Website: apple
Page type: billing-address
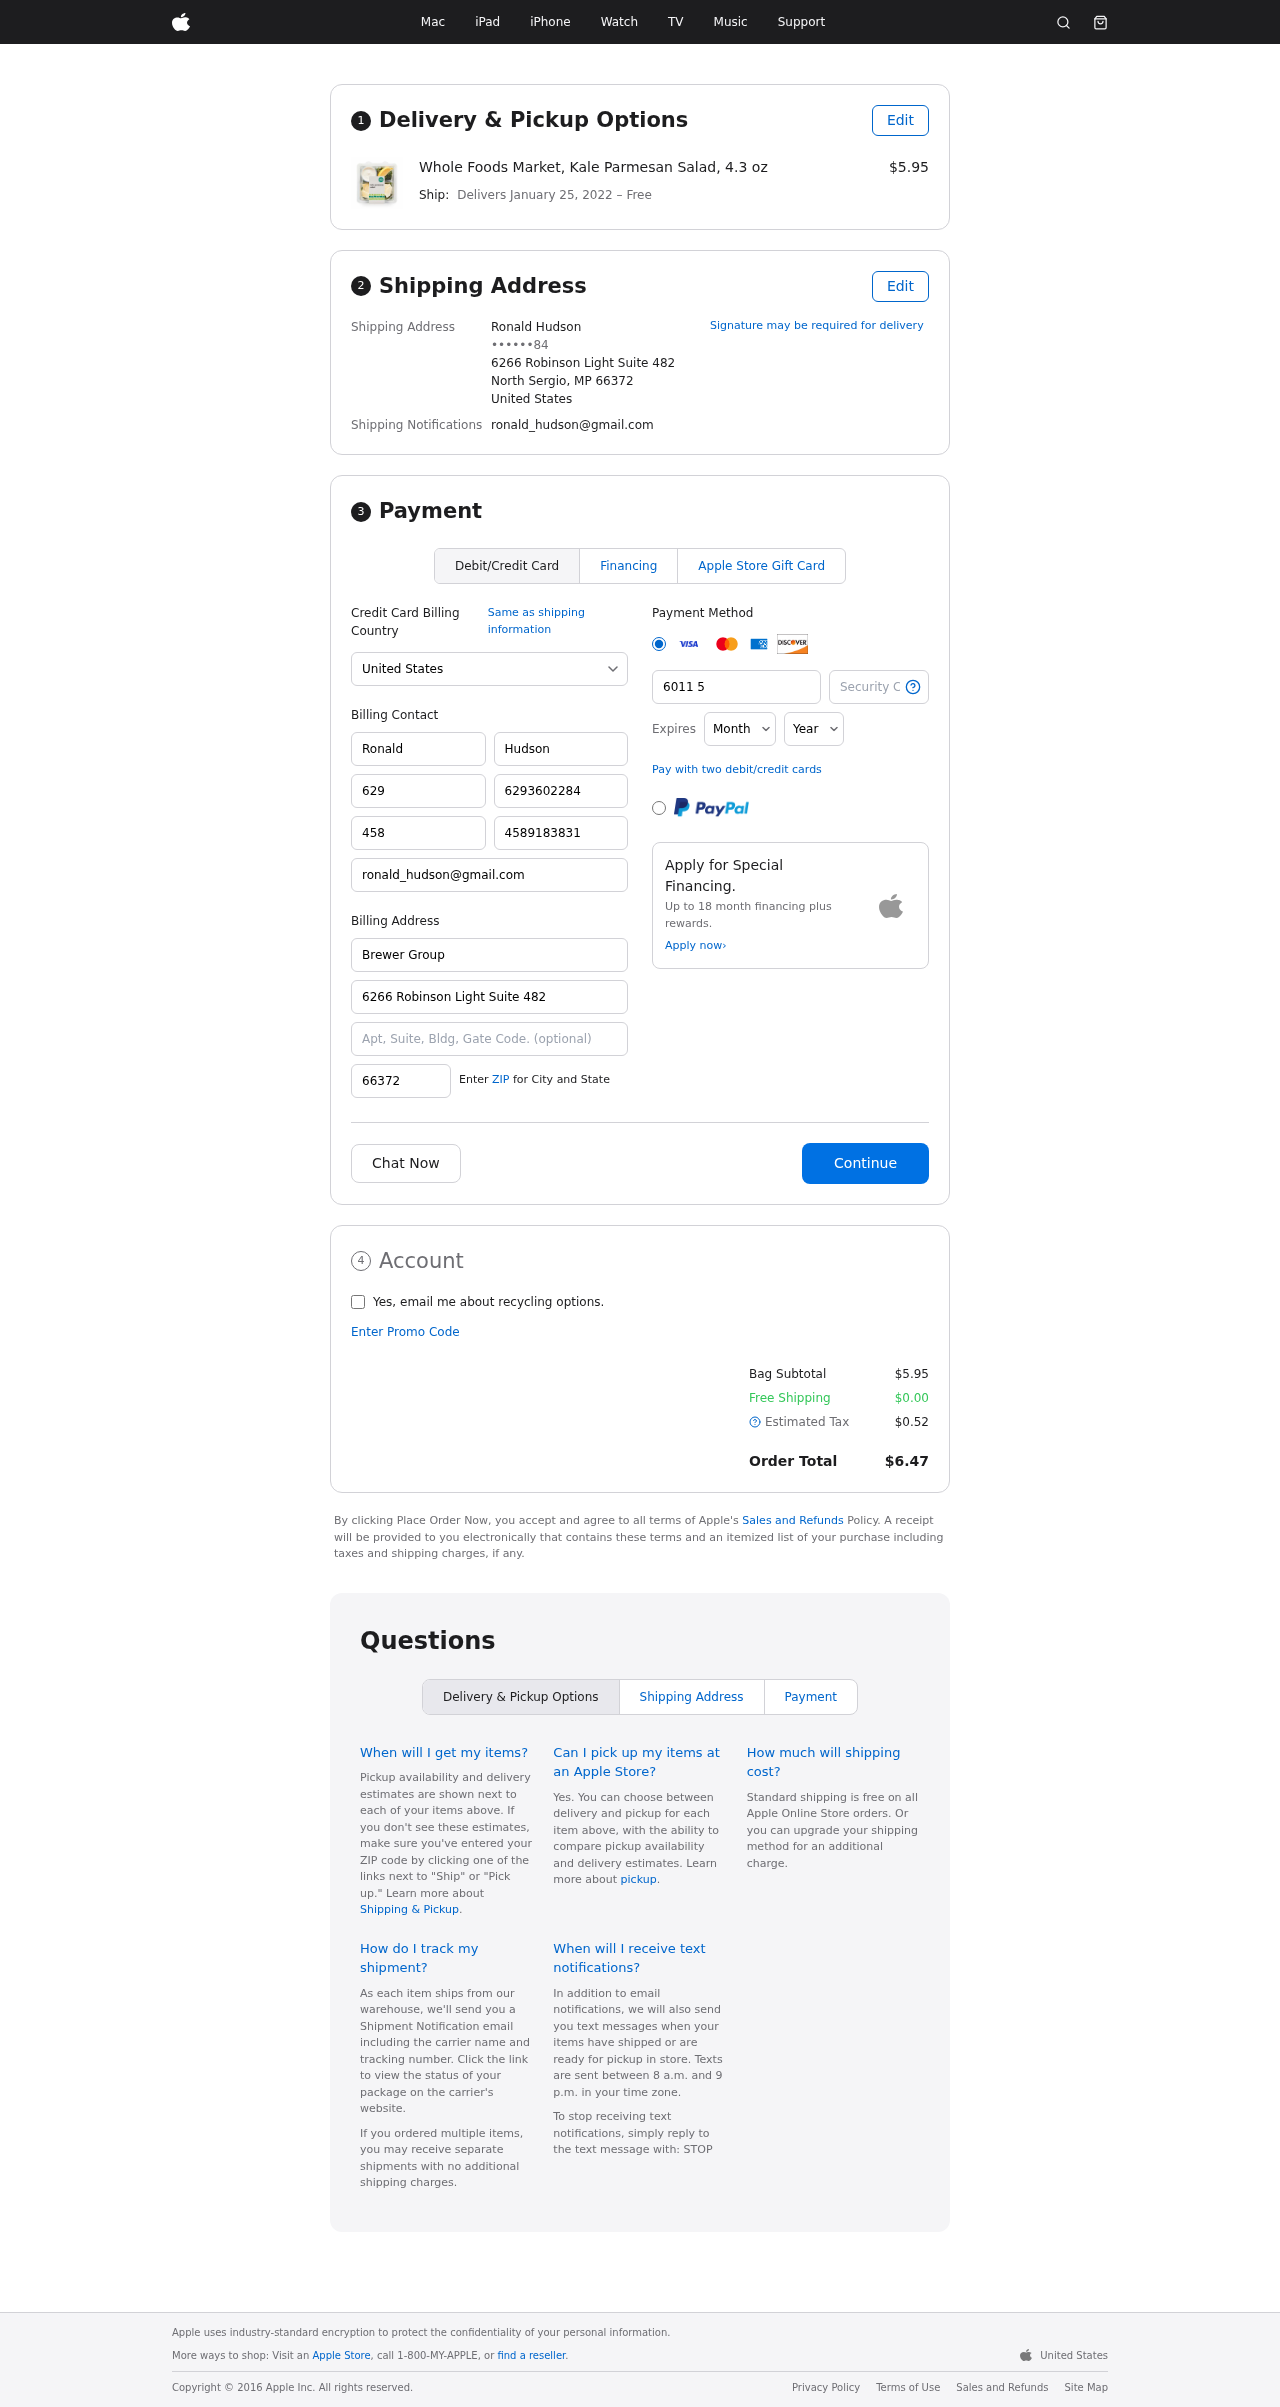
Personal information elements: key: PII_CARD_CVV
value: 104
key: PII_CARD_EXPIRY_MONTH
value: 01
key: PII_CARD_EXPIRY_YEAR
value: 30
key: PII_CARD_NUMBER
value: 6011 5585 1506 1381
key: PII_CITY_STATE_ZIP
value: North Sergio, MP 66372
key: PII_COUNTRY
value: United States
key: PII_EMAIL
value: ronald_hudson@gmail.com
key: PII_FULLNAME
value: Ronald Hudson
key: PII_STREET
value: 6266 Robinson Light Suite 482
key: PII_PHONE_MASKED
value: ••••••84
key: PII_BILLING_FIRSTNAME
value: Ronald
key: PII_BILLING_LASTNAME
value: Hudson
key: PII_BILLING_PHONE_AREA
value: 629
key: PII_BILLING_PHONE
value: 6293602284
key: PII_BILLING_PHONE_ALT_AREA
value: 458
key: PII_BILLING_PHONE_ALT
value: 4589183831
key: PII_BILLING_EMAIL
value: ronald_hudson@gmail.com
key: PII_BILLING_COMPANY
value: Brewer Group
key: PII_BILLING_STREET
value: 6266 Robinson Light Suite 482
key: PII_BILLING_POSTCODE
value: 66372
Product elements: key: PRODUCT1_NAME
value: Whole Foods Market, Kale Parmesan Salad, 4.3 oz
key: PRODUCT1_PRICE
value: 5.95
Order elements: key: ORDER_DELIVERY_DATE
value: January 25, 2022
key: ORDER_SUBTOTAL
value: $5.95
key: ORDER_SHIPPING_COST
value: $0.00
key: ORDER_TAX
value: $0.52
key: ORDER_TOTAL
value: $6.47